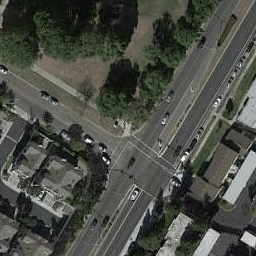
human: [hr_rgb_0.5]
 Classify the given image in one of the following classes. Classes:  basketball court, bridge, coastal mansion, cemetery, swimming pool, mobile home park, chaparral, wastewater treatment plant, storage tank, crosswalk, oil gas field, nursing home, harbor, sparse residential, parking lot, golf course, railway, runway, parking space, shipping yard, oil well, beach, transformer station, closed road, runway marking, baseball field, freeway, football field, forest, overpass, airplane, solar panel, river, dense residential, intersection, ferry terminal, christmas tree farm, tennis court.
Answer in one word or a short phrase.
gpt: intersection